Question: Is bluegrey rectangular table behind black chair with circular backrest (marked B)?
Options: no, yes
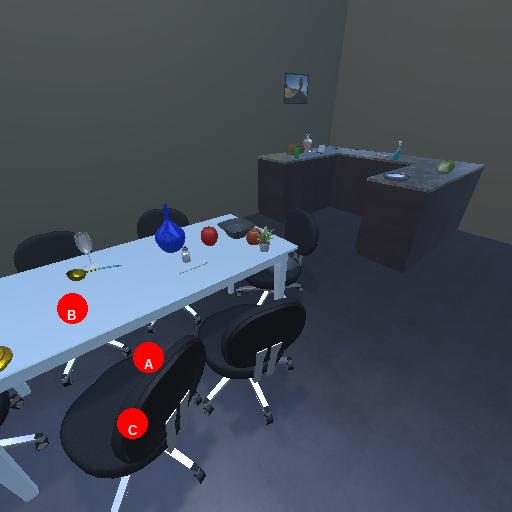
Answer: no